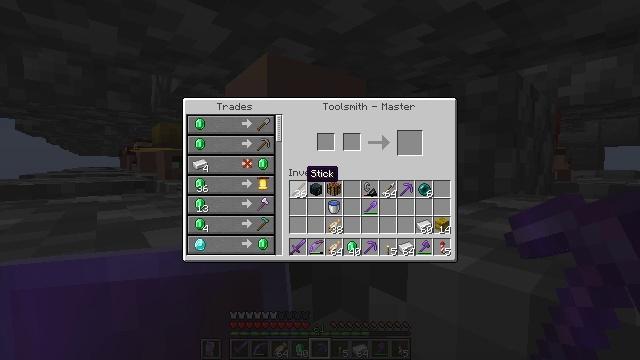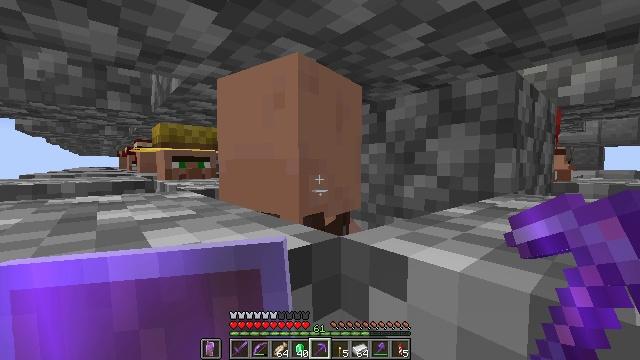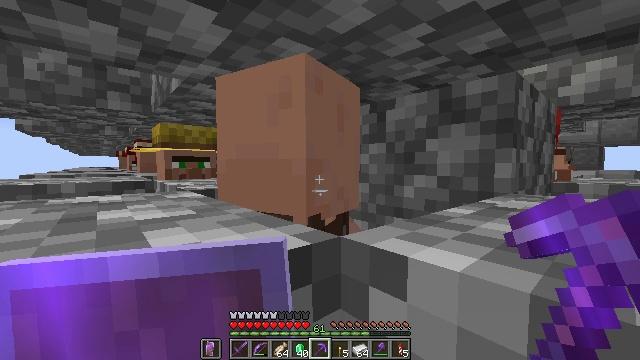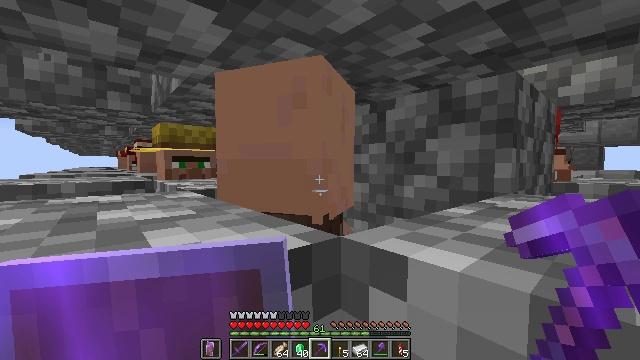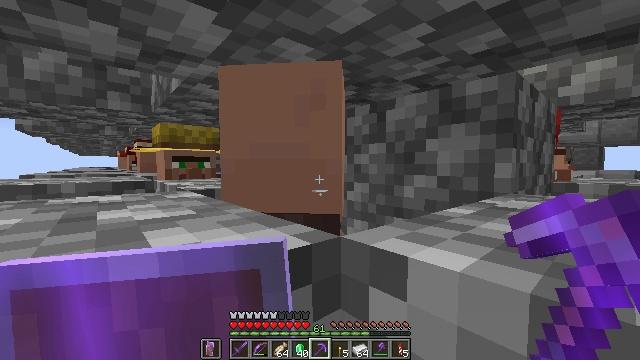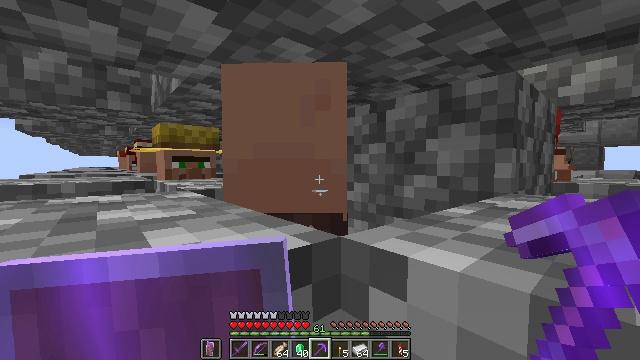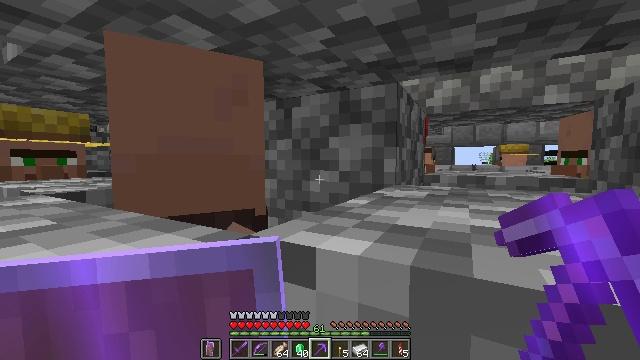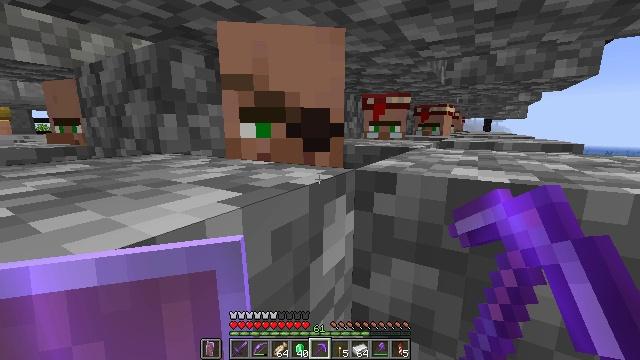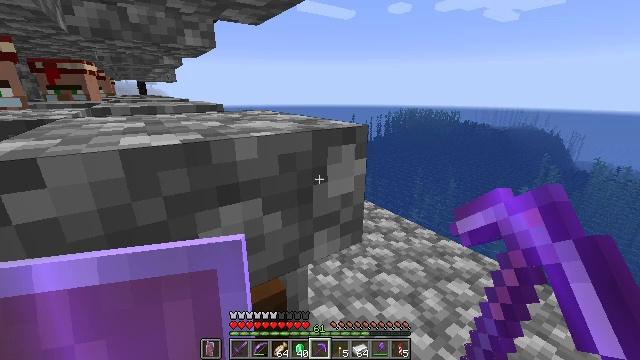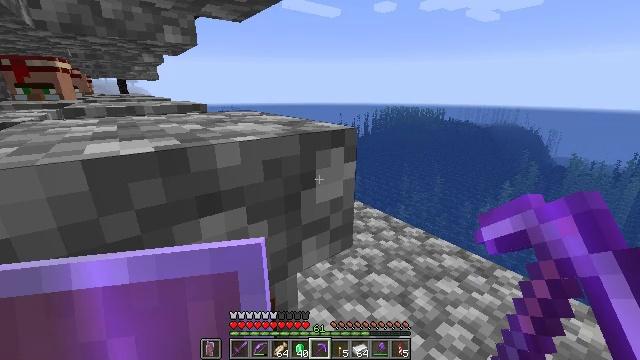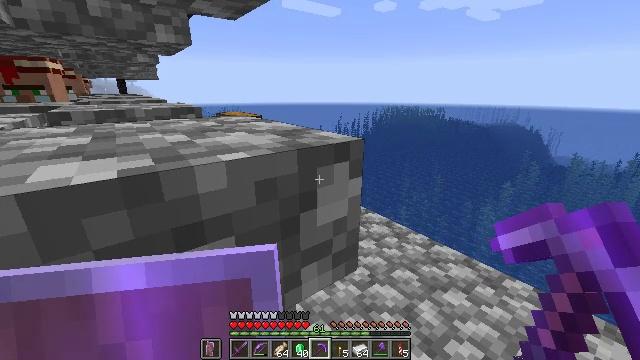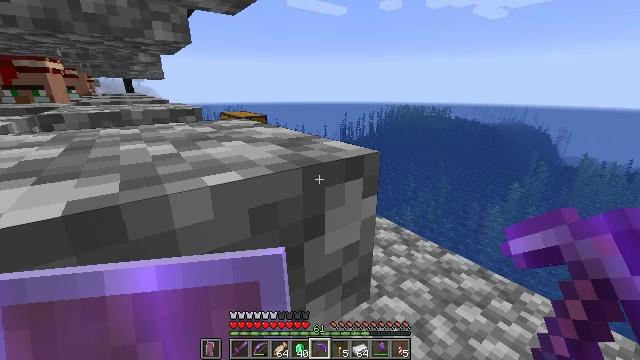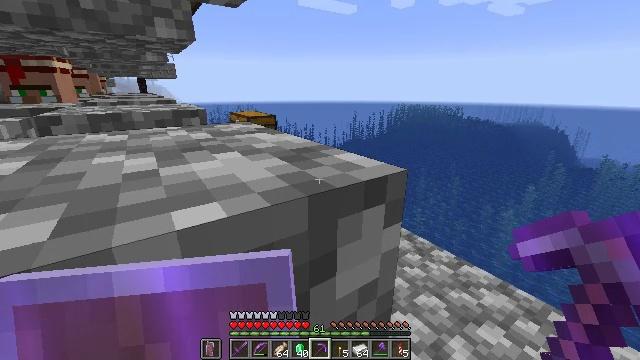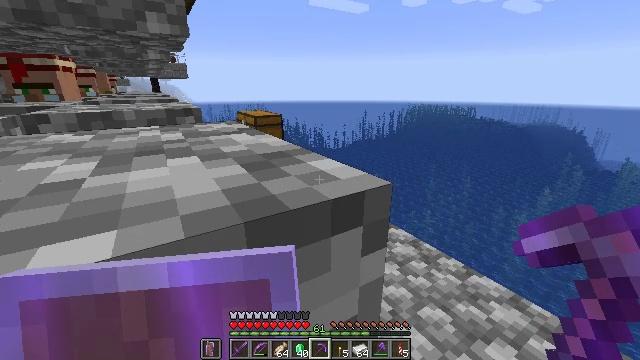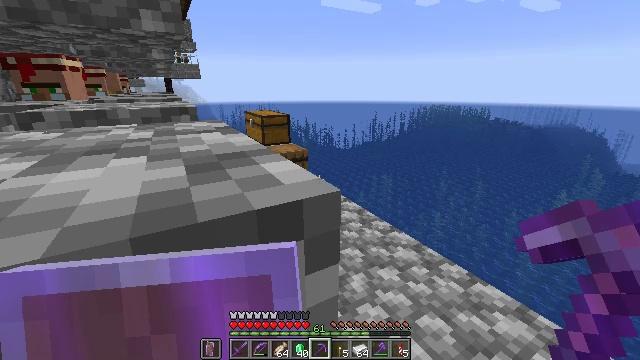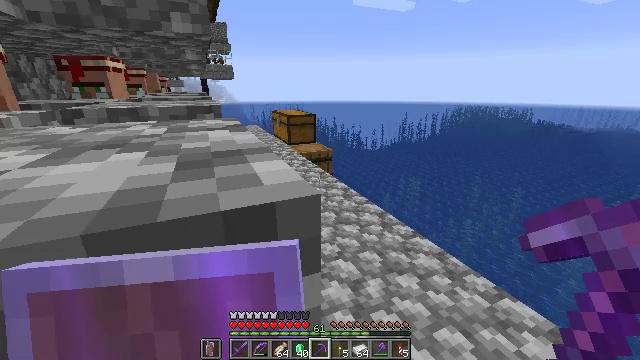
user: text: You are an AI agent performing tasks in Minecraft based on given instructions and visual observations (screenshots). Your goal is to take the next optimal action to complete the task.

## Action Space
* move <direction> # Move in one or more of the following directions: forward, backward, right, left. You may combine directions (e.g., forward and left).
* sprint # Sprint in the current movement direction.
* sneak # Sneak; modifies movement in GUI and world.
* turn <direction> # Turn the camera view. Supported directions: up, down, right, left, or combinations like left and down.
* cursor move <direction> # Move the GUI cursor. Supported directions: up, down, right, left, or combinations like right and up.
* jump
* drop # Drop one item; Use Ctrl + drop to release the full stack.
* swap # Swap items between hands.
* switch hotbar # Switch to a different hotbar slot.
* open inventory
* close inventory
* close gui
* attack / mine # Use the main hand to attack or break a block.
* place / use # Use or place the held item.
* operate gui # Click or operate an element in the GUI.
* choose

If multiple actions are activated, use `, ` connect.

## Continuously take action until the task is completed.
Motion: motion action
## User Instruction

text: Make sure you have the materials to craft a chainmail helmet.
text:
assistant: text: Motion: no_op
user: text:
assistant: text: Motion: no_op
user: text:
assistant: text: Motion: no_op
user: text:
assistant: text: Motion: no_op
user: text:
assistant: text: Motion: no_op
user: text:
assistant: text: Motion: turn right
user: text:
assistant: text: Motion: turn right and down
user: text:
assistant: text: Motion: turn right and down
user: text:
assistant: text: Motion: move forward, turn right
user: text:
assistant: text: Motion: move forward
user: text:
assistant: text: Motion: move forward, turn left
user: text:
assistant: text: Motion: move forward, turn left
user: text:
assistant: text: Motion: move forward, turn left
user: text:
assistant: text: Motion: move forward, turn left
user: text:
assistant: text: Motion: move forward, turn left
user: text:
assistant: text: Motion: move forward, turn left
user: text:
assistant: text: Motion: move forward, turn left and down
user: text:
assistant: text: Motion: move forward
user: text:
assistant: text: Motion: move forward and move right
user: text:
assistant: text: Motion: move forward and move right
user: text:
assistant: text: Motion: move forward and move right
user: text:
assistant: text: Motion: move forward and move right
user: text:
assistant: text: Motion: move forward
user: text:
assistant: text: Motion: move forward, turn left
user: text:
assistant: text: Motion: move forward, turn left
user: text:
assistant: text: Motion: move forward
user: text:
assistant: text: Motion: move forward
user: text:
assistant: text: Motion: move forward
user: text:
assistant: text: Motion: move forward
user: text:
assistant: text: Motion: move forward, turn left